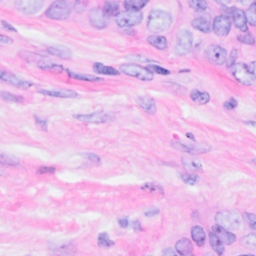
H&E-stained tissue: Breast